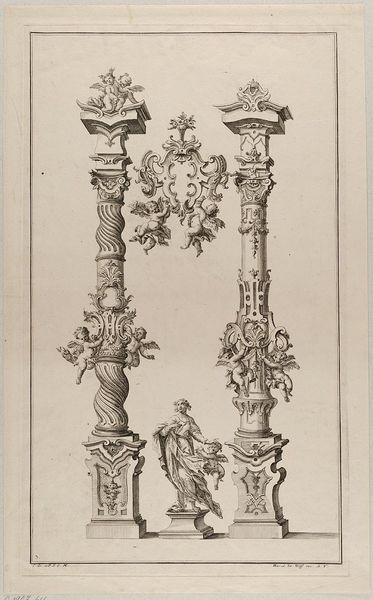
Titel: Zwei Säulen mit zahlreichen Ornamenten, Blatt 3 aus der Folge 'Gantz Neu sehr nützl. Säulen und andern Ornamenten'
Künstler: Johann Andreas Bergmüller
Standort: Hamburg
Institution: Museum für Kunst und Gewerbe Hamburg
Schlagwörter: frau, pfeiler, symbol, säulen, barock, engel, skulptur, papier, grafik, graphik, kartusche, ornamente, plastik, fotografie, photographie, druckgraphik, druckgrafik, radierung, mythologie, girlanden, laubwerk, versuchung, blattwerk, heilig, putten, amoretten, akanthus, metapher, bildhauerkunst, bandelwerk, beschlagwerk, reproduktionen, acanthus, barockzeit, barockzeitalter, blumengewinde, druckerzeugnisse, säule, ornamentstich, vorlageblätter, akanthusornament, heilug